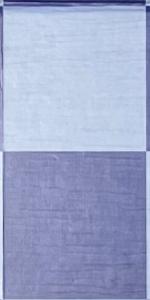
Label: Empty